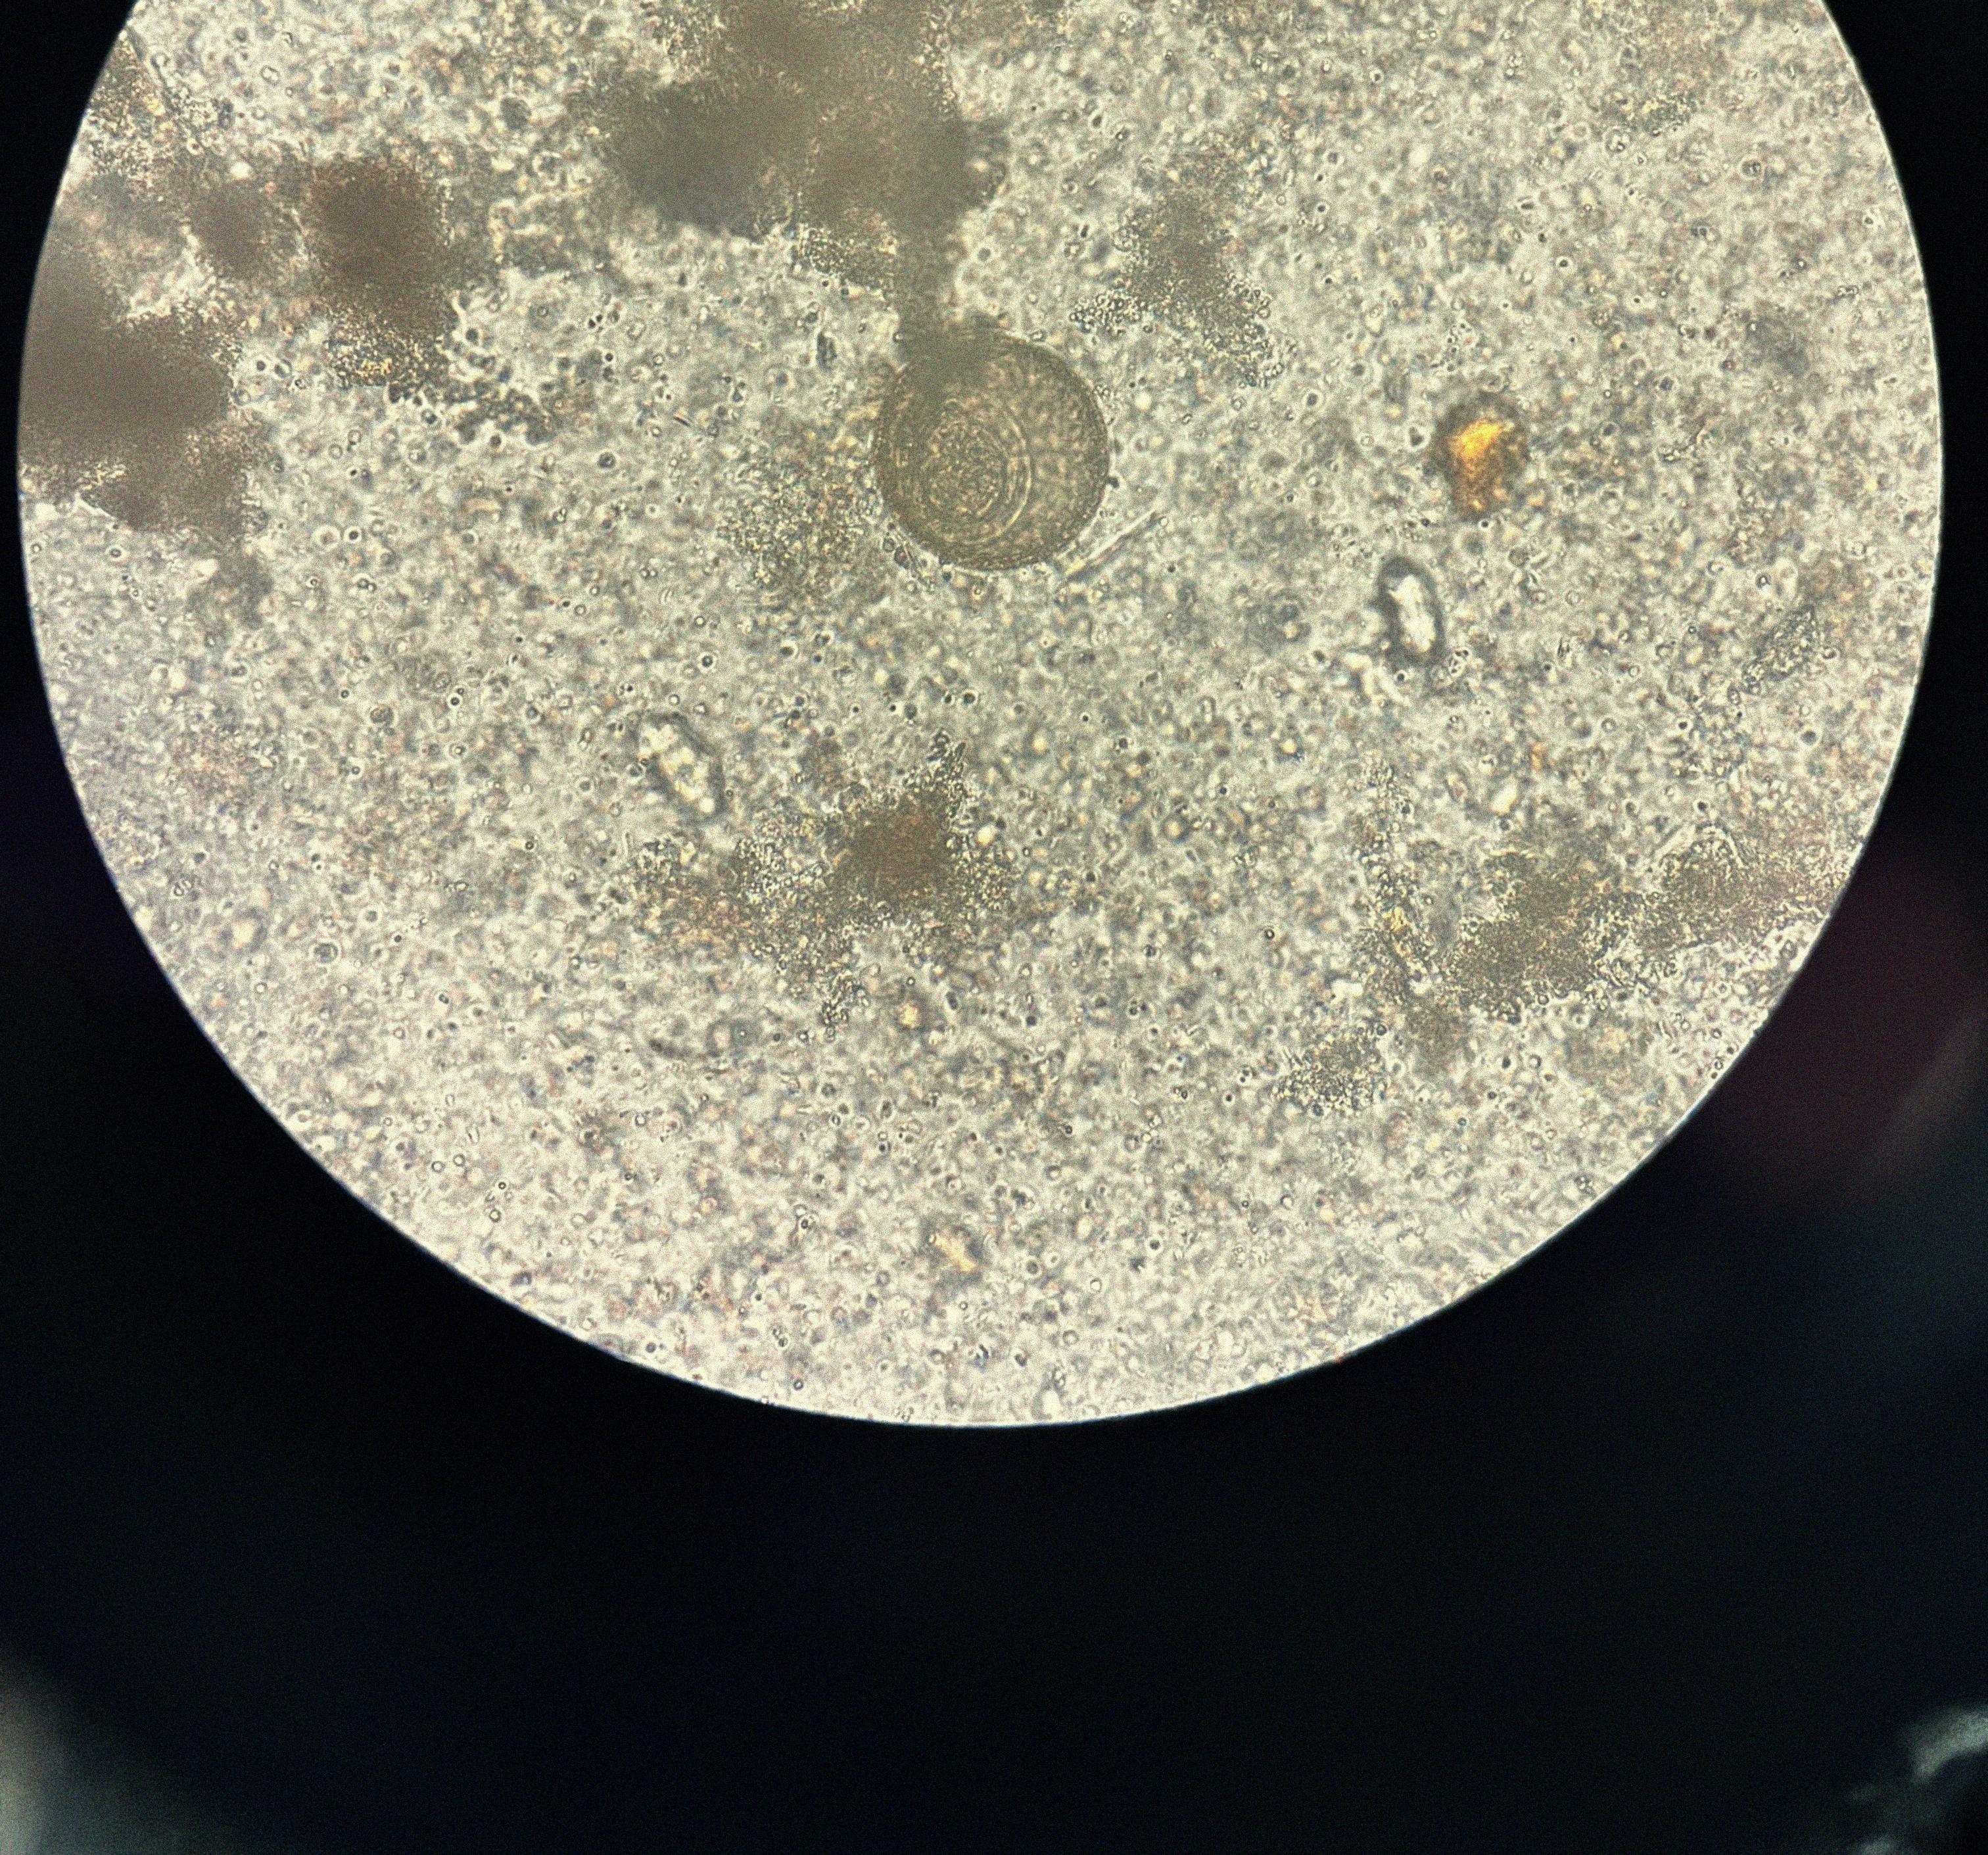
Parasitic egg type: Hymenolepis diminuta